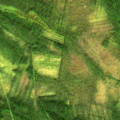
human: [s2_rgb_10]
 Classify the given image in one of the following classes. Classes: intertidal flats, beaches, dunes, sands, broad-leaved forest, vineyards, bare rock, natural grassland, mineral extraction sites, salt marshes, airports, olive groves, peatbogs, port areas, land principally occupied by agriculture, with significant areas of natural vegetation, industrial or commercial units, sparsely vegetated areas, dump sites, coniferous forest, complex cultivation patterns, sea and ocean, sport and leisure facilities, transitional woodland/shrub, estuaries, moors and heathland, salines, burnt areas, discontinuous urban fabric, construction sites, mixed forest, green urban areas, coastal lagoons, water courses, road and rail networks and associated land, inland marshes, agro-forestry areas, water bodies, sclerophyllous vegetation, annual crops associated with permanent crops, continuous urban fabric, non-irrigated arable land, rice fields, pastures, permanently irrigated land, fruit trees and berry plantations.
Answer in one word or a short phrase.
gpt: coniferous forest, mixed forest, transitional woodland/shrub